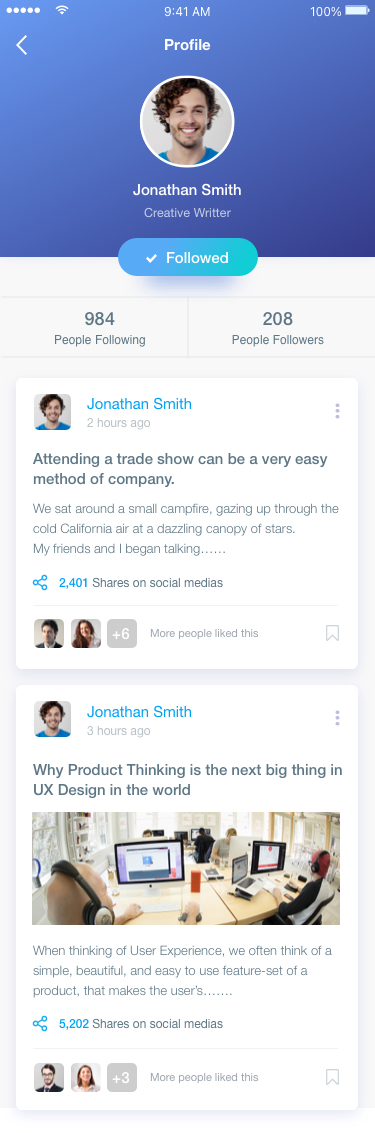
Text in this UI design:
Profile
Attending a trade show can be a very easy method of company.
We sat around a small campfire, gazing up through the cold California air at a dazzling canopy of stars.
My friends and I began talking……
2,401 Shares on social medias
Jonathan Smith
2 hours ago
More people liked this
+6
Why Product Thinking is the next big thing in UX Design in the world
When thinking of User Experience, we often think of a simple, beautiful, and easy to use feature-set of a product, that makes the user’s…….
5,202 Shares on social medias
Jonathan Smith
3 hours ago
More people liked this
+3
Jonathan Smith
Creative Writter
Followed
984
People Following
208
People Followers